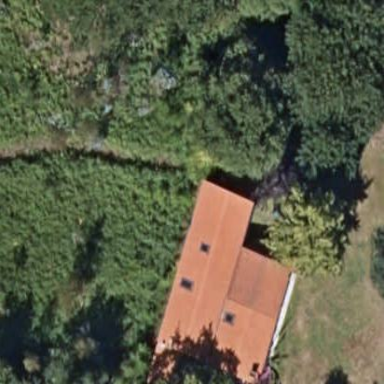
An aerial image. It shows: Simple and straightforward house.